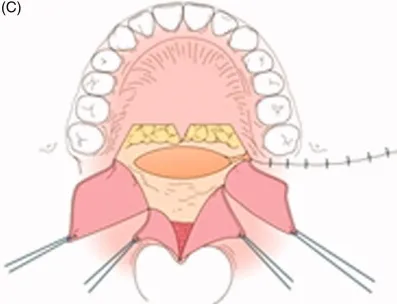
Illustration of Figure 4(A-D).
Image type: pathology (h&e)